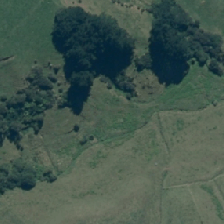
Land cover: deciduous_hardwood